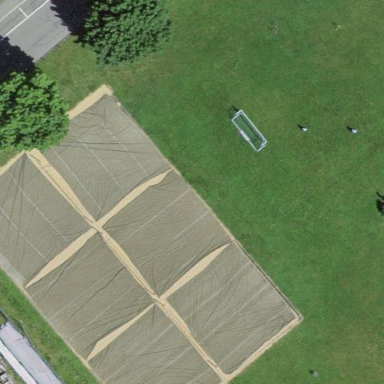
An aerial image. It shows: Beach volleyball pitch for leisure land.